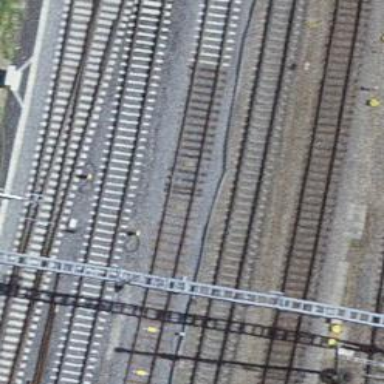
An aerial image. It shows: Railway siding with one electrified track and contact line for powering the train.